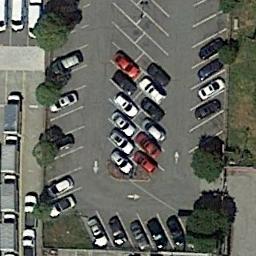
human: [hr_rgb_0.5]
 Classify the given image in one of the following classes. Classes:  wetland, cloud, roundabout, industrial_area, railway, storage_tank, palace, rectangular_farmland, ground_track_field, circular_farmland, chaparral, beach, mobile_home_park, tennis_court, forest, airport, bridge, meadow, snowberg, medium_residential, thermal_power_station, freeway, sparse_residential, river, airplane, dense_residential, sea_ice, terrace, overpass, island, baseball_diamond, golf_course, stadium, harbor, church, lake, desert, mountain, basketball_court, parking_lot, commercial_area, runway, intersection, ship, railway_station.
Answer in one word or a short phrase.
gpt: parking_lot